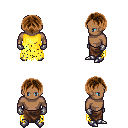
a pixel art fantasy rpg character, male body template, human, dark skin, yellow tattered cape, robe skirt, brown parted hairstyle, metal gloves, metal boots, four views (front, back, left, right), 2x2 character sprite sheet, small pixel art, hard edges, no anti-aliasing